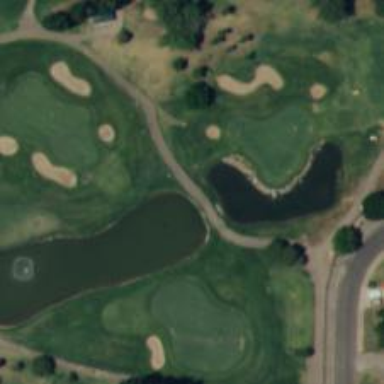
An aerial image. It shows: High-quality path for golf carts on grade 1 tracktype.